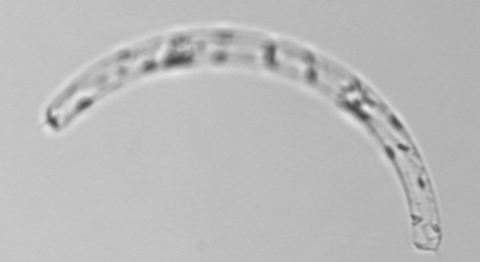
Label: Guinardia_striata